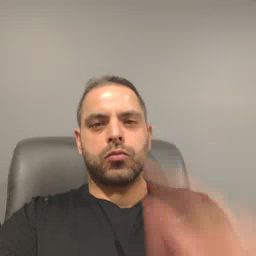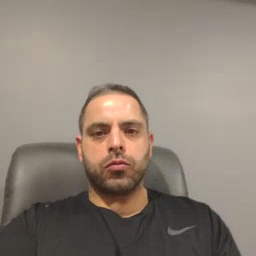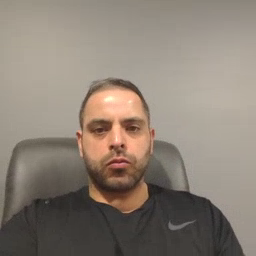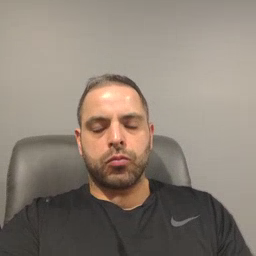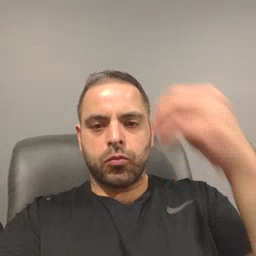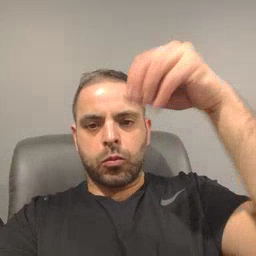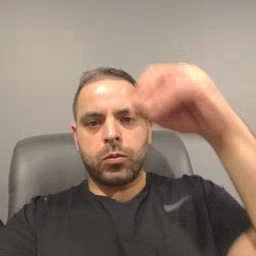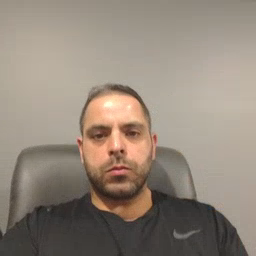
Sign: store